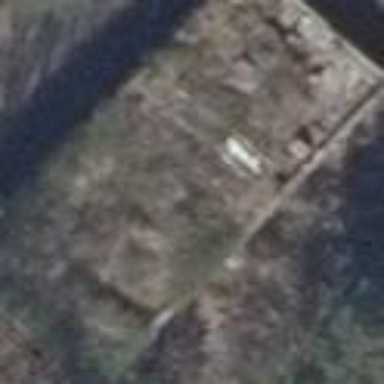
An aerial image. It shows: Ruins of building.